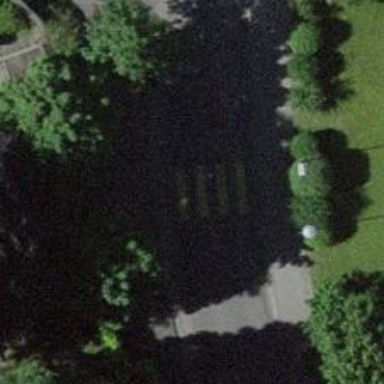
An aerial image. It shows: Residential road with asphalt surface. Both sides have sidewalks.